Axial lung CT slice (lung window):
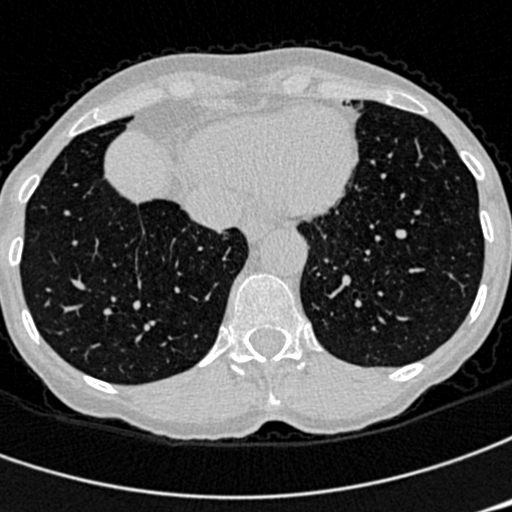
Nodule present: no